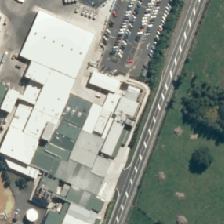
Land cover: urban_build_up